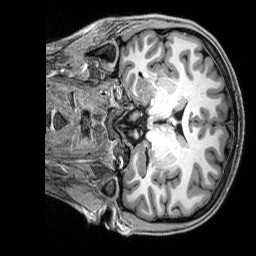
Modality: T1w
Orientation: coronal
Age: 25
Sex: female
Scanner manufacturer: siemens
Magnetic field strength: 3 T
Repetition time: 2.8 s
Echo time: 0.00212 s